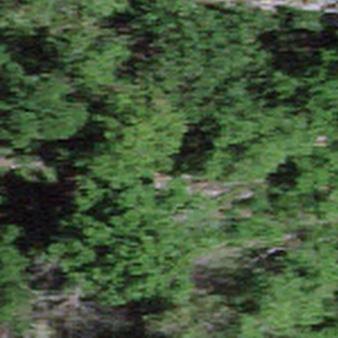
Label: other